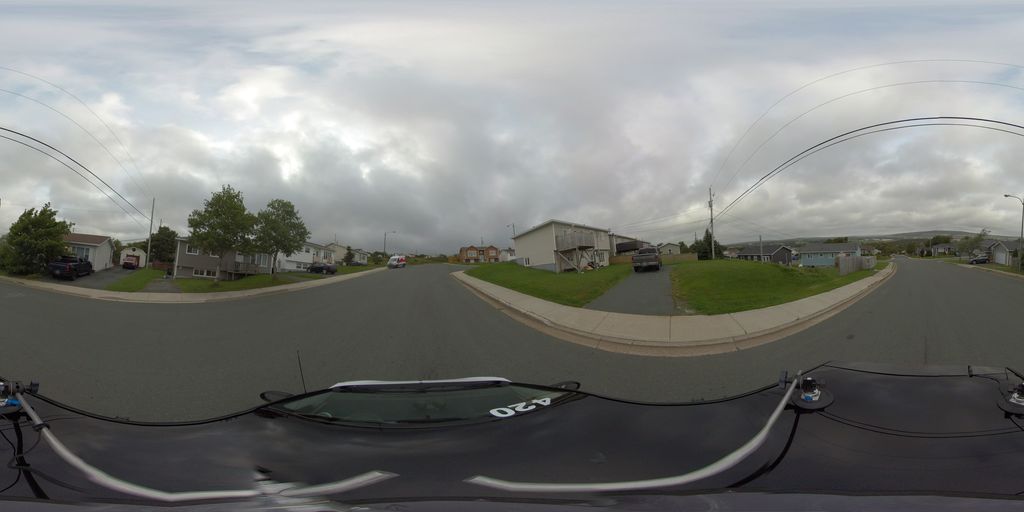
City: st_johns